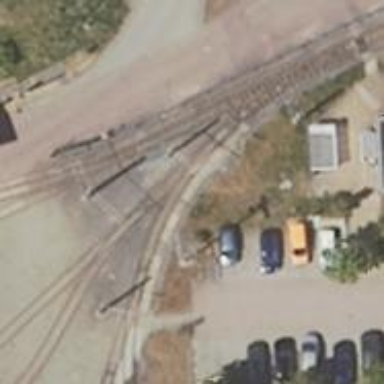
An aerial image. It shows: Railway switch with turnout to the right.